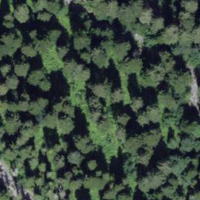
EUNIS habitat code: 43
Species observed at this site:
Acer pseudoplatanus
Sorbus aucuparia